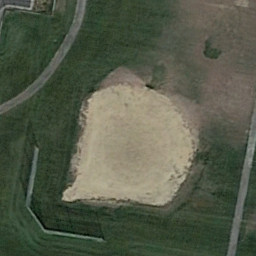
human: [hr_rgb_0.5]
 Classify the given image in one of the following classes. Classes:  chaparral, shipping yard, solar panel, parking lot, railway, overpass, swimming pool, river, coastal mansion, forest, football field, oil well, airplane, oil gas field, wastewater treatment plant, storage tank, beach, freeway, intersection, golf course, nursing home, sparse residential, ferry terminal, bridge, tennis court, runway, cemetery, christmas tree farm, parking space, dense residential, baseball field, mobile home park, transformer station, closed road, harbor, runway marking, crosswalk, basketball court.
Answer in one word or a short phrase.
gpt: baseball field